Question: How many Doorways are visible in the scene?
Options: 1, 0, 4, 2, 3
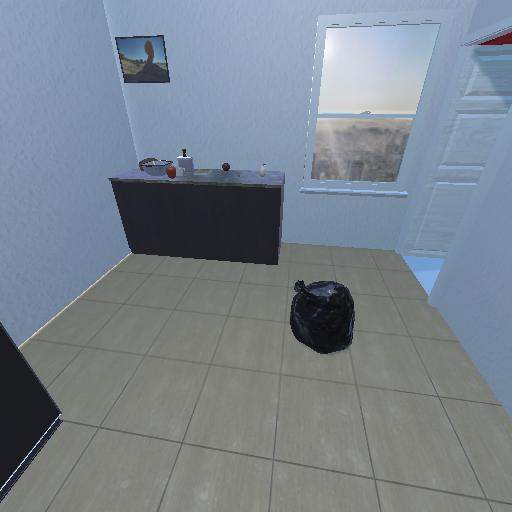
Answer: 1